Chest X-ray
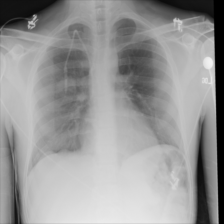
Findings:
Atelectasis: negative
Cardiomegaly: negative
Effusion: negative
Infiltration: negative
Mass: negative
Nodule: negative
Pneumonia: negative
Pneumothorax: negative
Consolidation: negative
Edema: negative
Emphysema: negative
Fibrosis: negative
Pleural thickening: negative
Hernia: negative